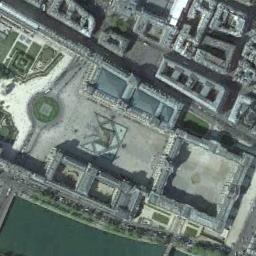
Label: palace